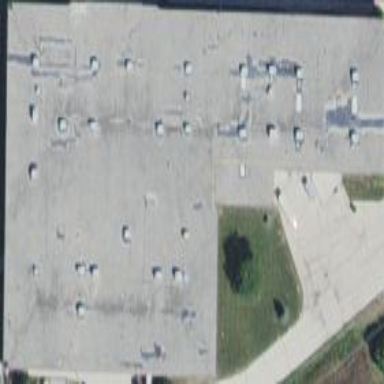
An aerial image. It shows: Commercial building.